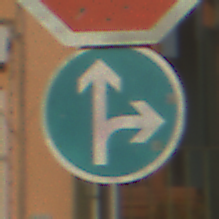
Verkehrszeichen: VorgeschriebeneFahrtrichtungGeradeausOderRechts
Zusatzzeichen oben: Stop
Umgebung: Outdoor, Urban
Tageszeit: MorningAfternoon
Wetter: Clear
Licht: Natural
Jahreszeit: NotSpecified
Kontrast: HighContrast